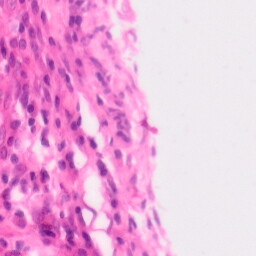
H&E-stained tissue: Colon